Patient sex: M
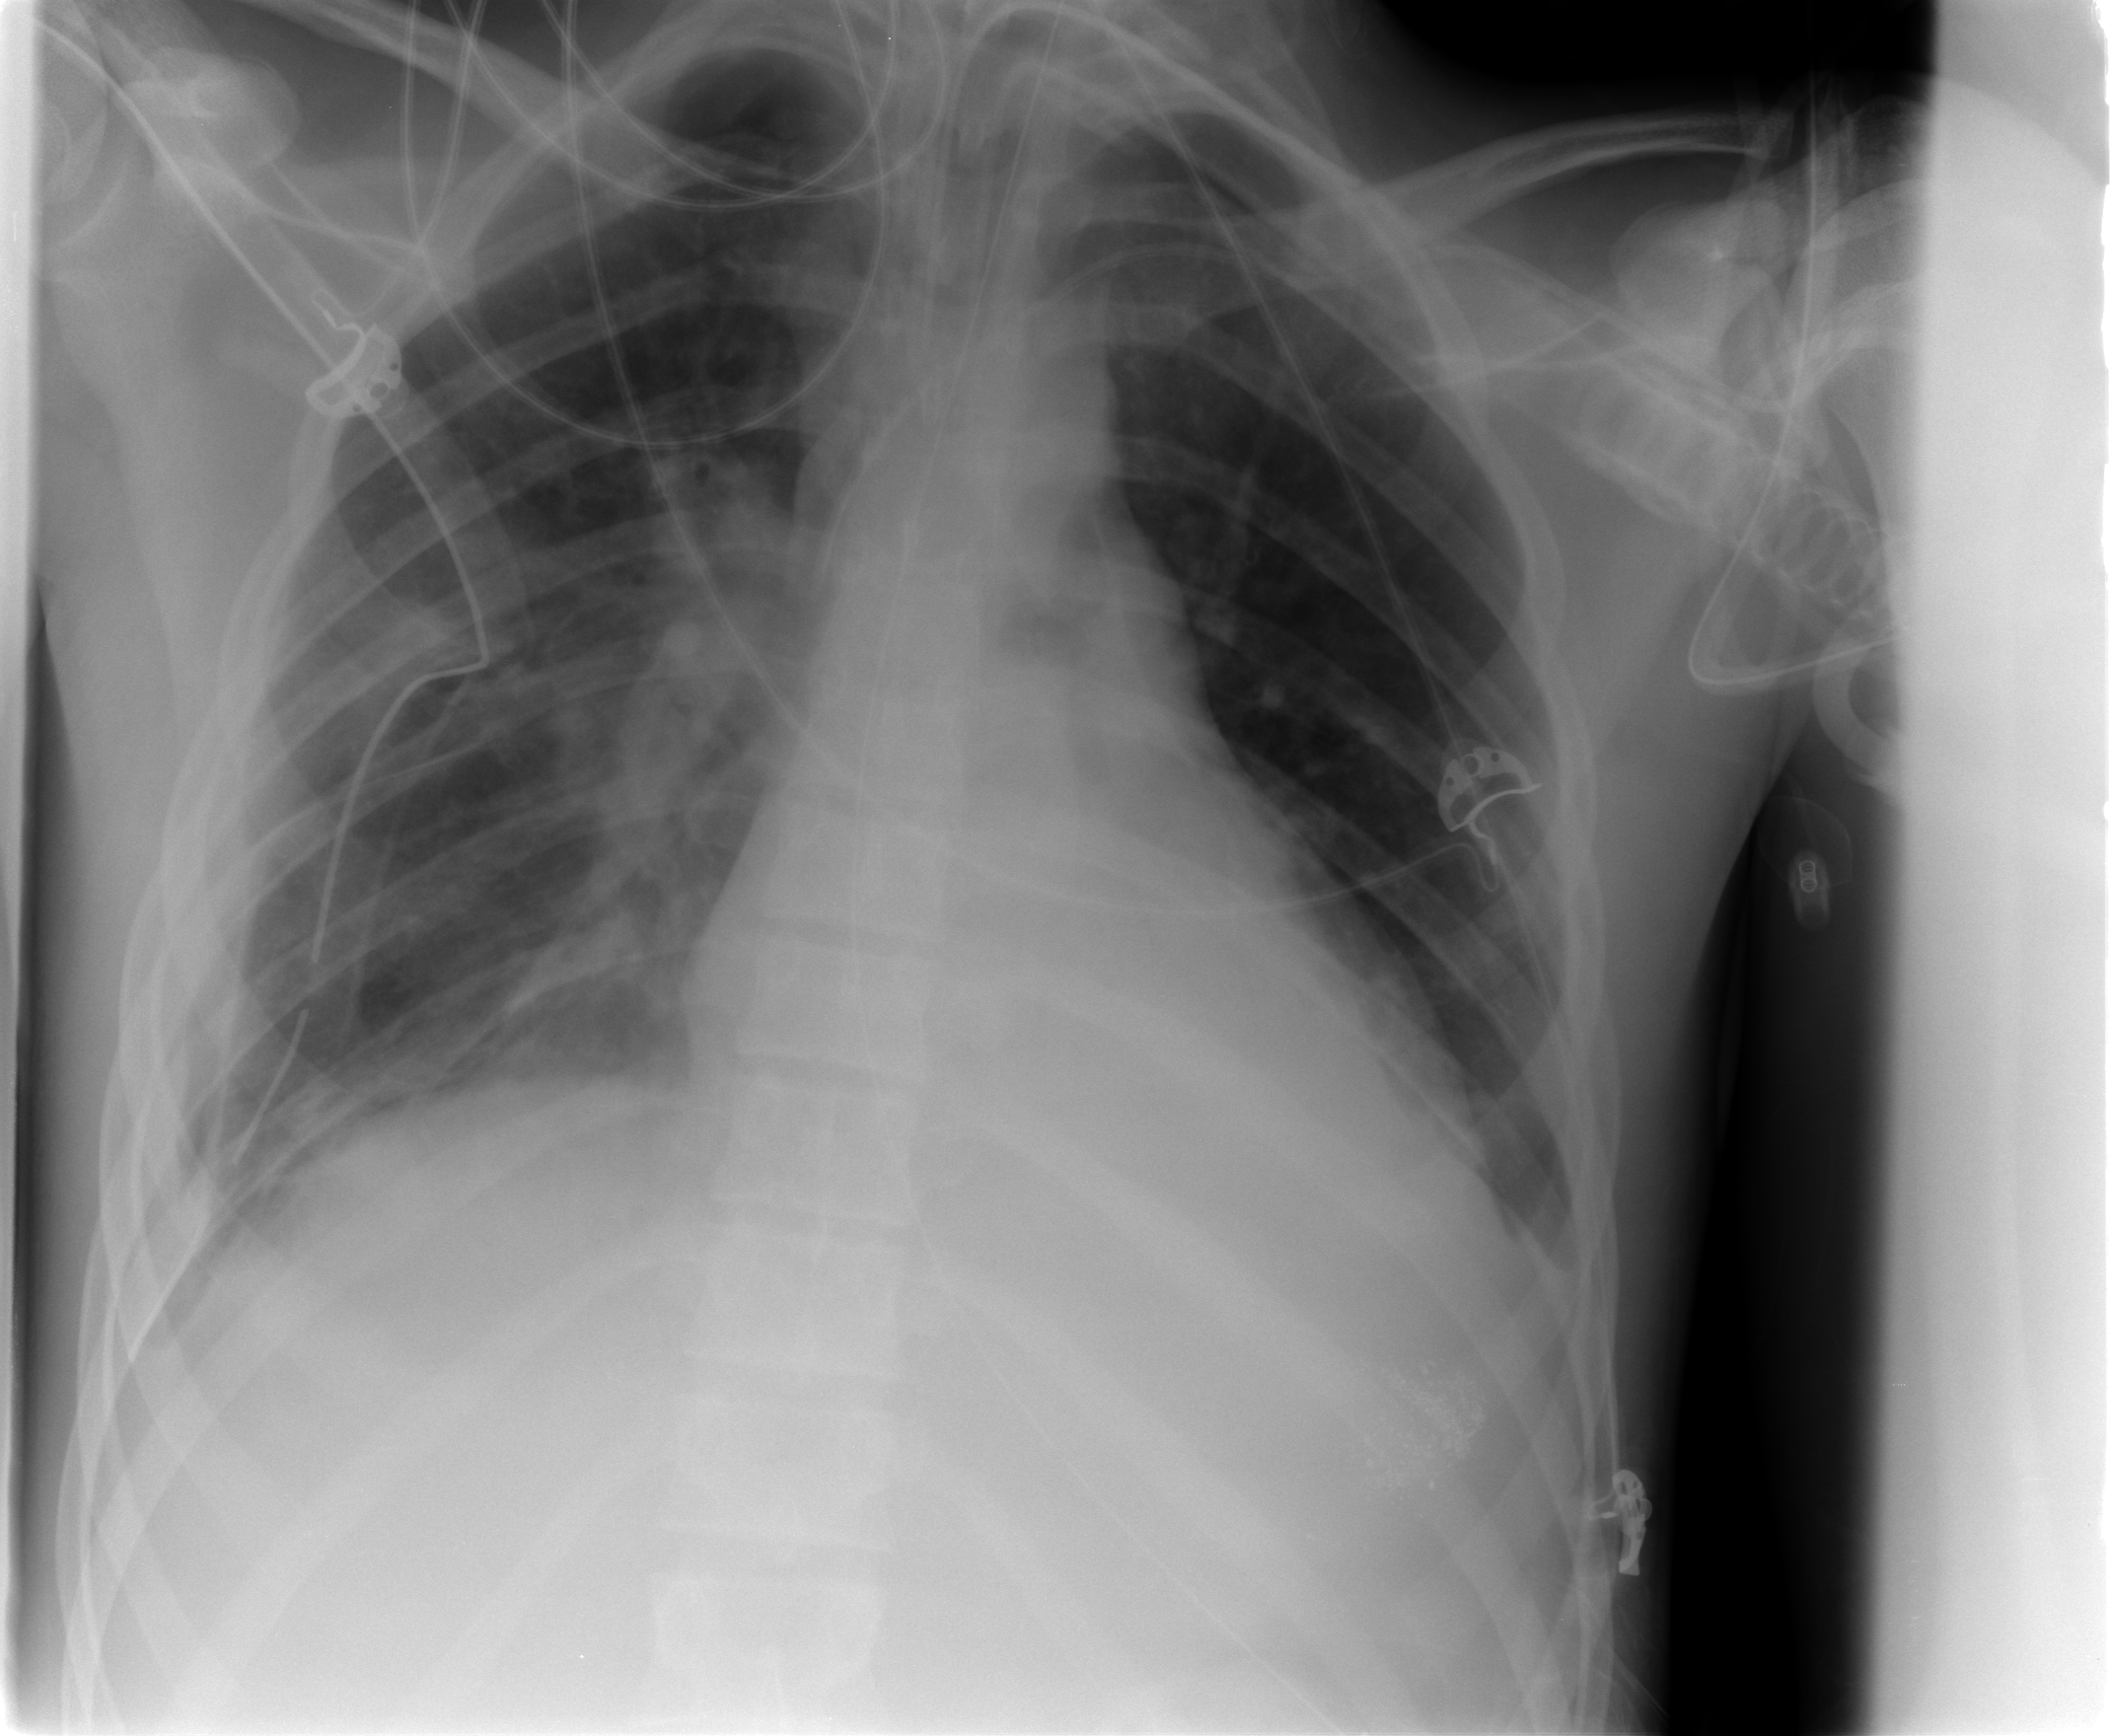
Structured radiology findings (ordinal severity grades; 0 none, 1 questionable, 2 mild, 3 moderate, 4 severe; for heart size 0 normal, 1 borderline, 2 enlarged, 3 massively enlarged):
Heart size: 1
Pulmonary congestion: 2
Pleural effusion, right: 3
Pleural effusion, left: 2
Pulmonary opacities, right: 2
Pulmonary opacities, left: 0
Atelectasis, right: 3
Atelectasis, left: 2